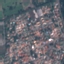
Label: Residential